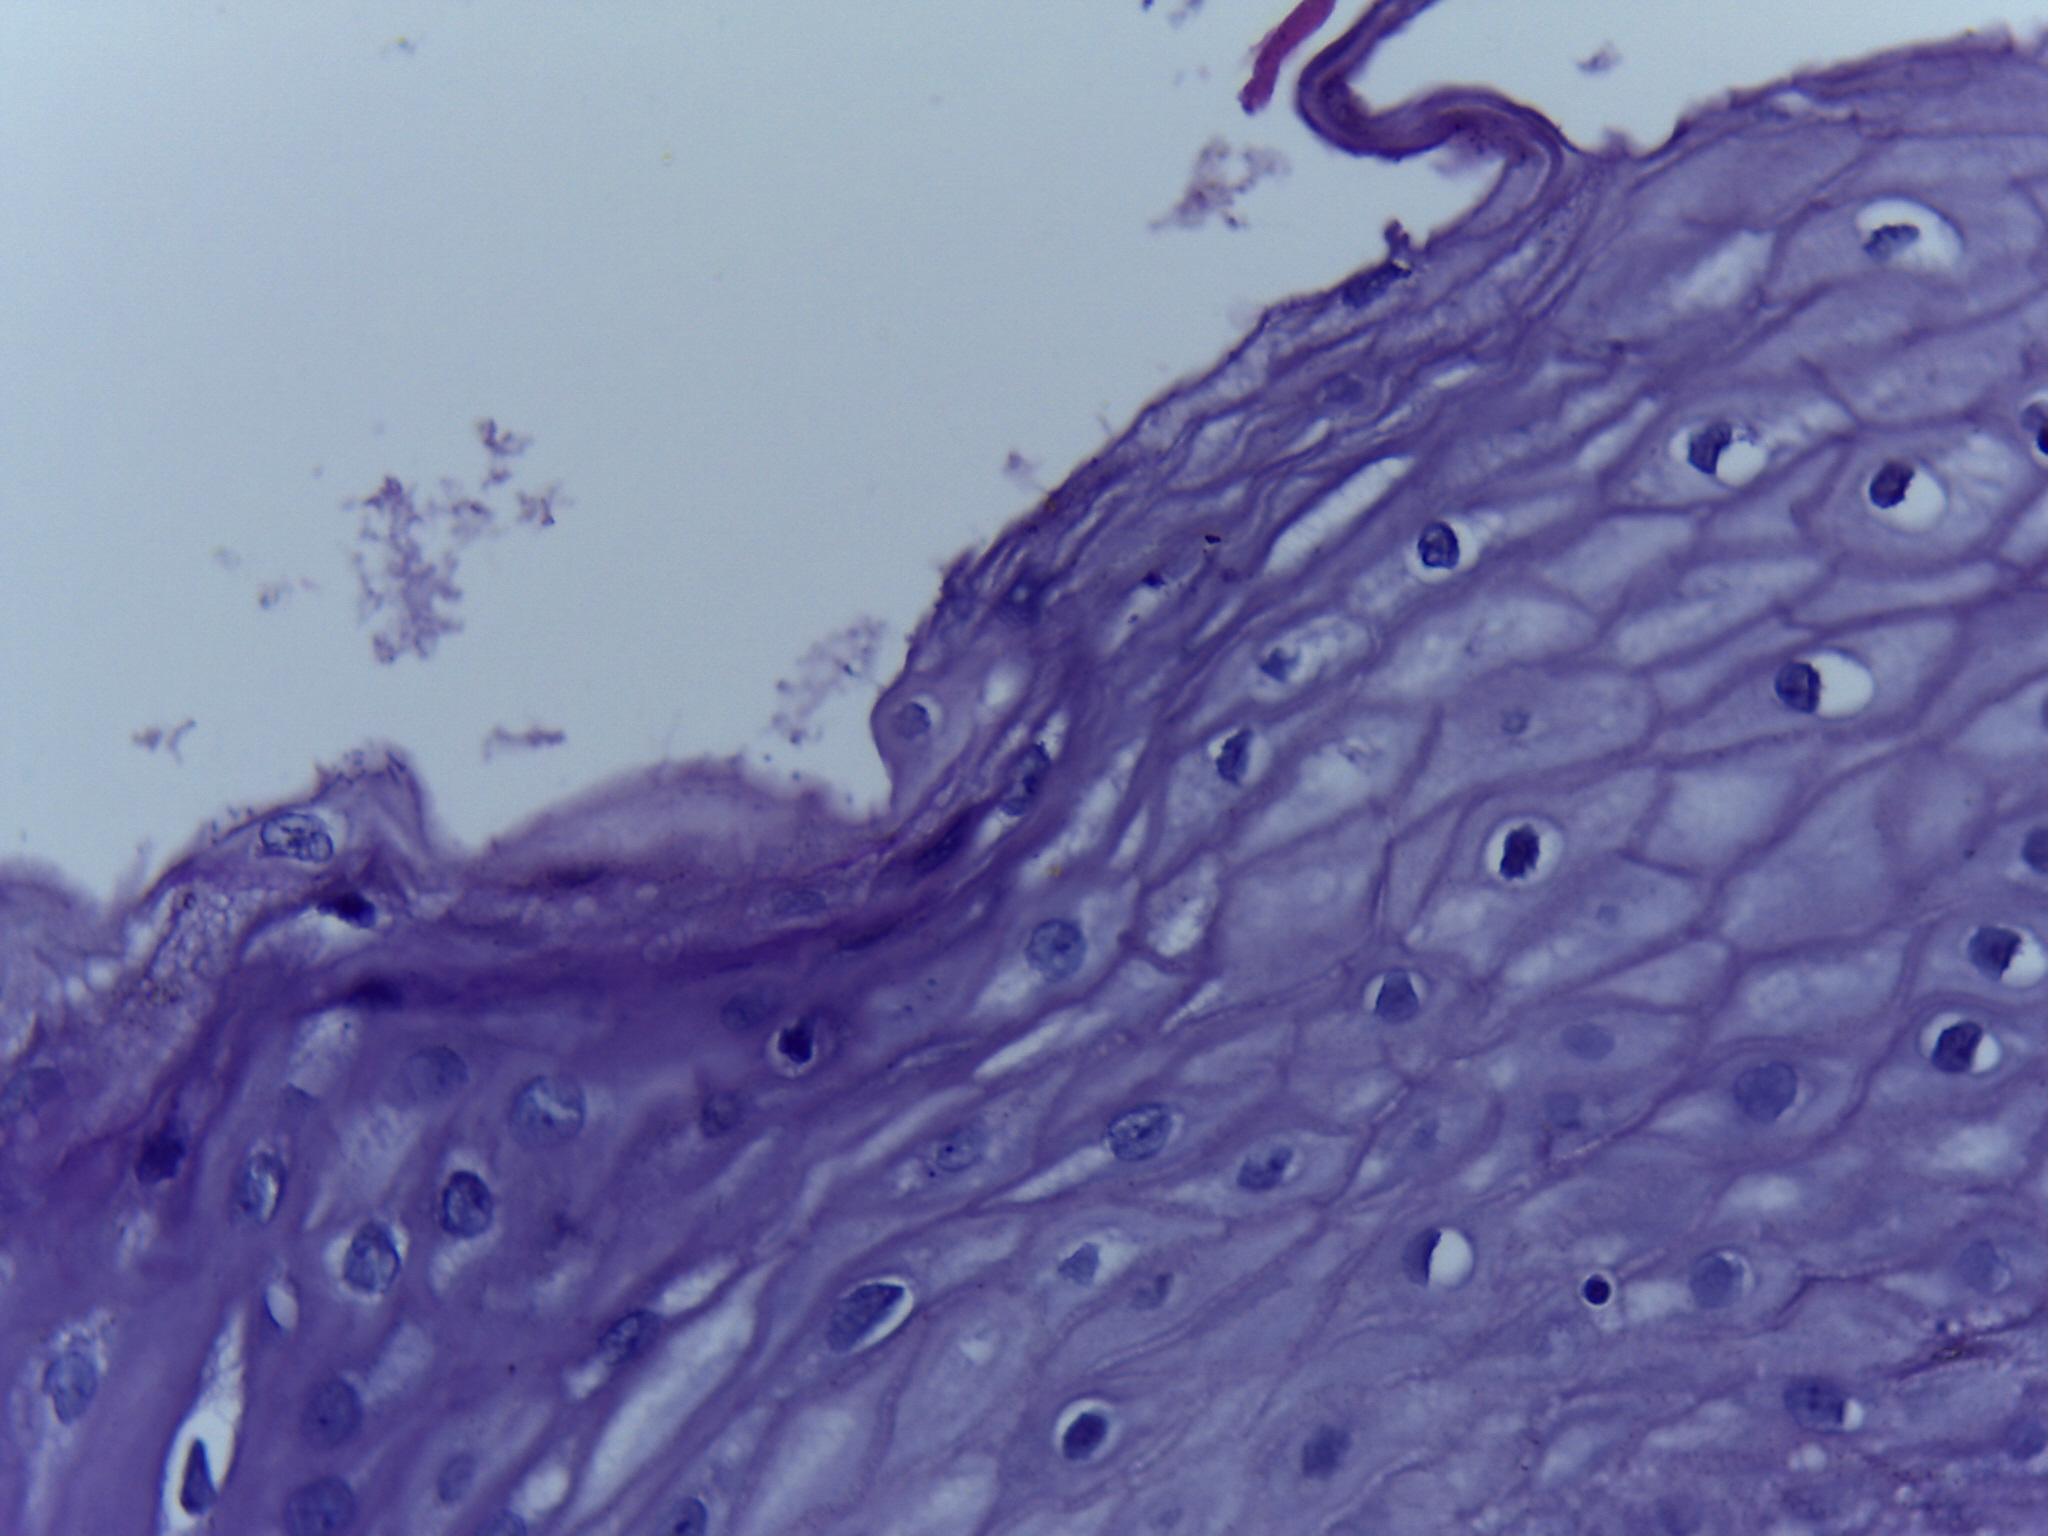
Diagnosis: Normal